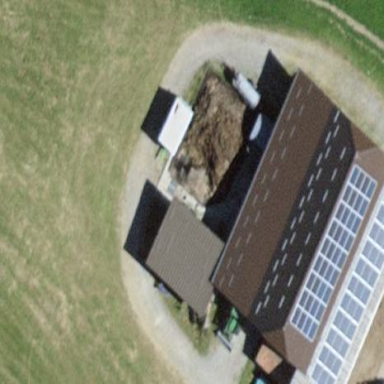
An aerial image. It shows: Rural barn.